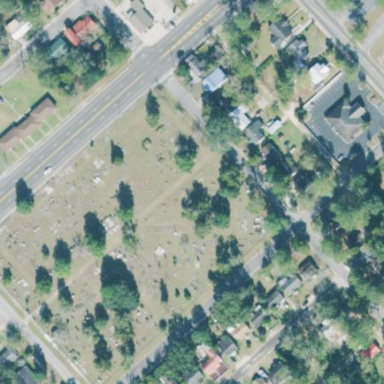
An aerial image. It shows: Cemetery.